Question: How can I create a parallelogram type of textbox where text will be aligned vertically straight.
I'm using CSS below to add skew to my Textbox:
'''
#parallelogram {
margin: 0 0 0 20px;
-webkit-transform: skew(30deg);
-moz-transform: skew(30deg);
-o-transform: skew(30deg);
}
'''
Textbox alignment was also affected, I just want to make the textbox vertically aligned. (see screenshot below)

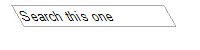
Answer: You can try giving the skew transform to the parent of your textbox, and removing the border(and outline) of the textbox, so the text that you type has proper vertical alignment.
'''
#parallelogram {
border:1px solid black;
display:inline-block;
margin: 0 0 0 20px;
padding: 0 3px 0 3px;
-webkit-transform: skew(30deg);
-moz-transform: skew(30deg);
-o-transform: skew(30deg);
}
#parallelogram input {
outline: none;
border: none;
-webkit-transform: skew(-30deg); //setting the net skew angle to 0
-moz-transform: skew(-30deg);
-o-transform: skew(-30deg);
}
'''
('parallelogram' is the id of the div wrapped around the input box)
<URL>